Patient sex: M
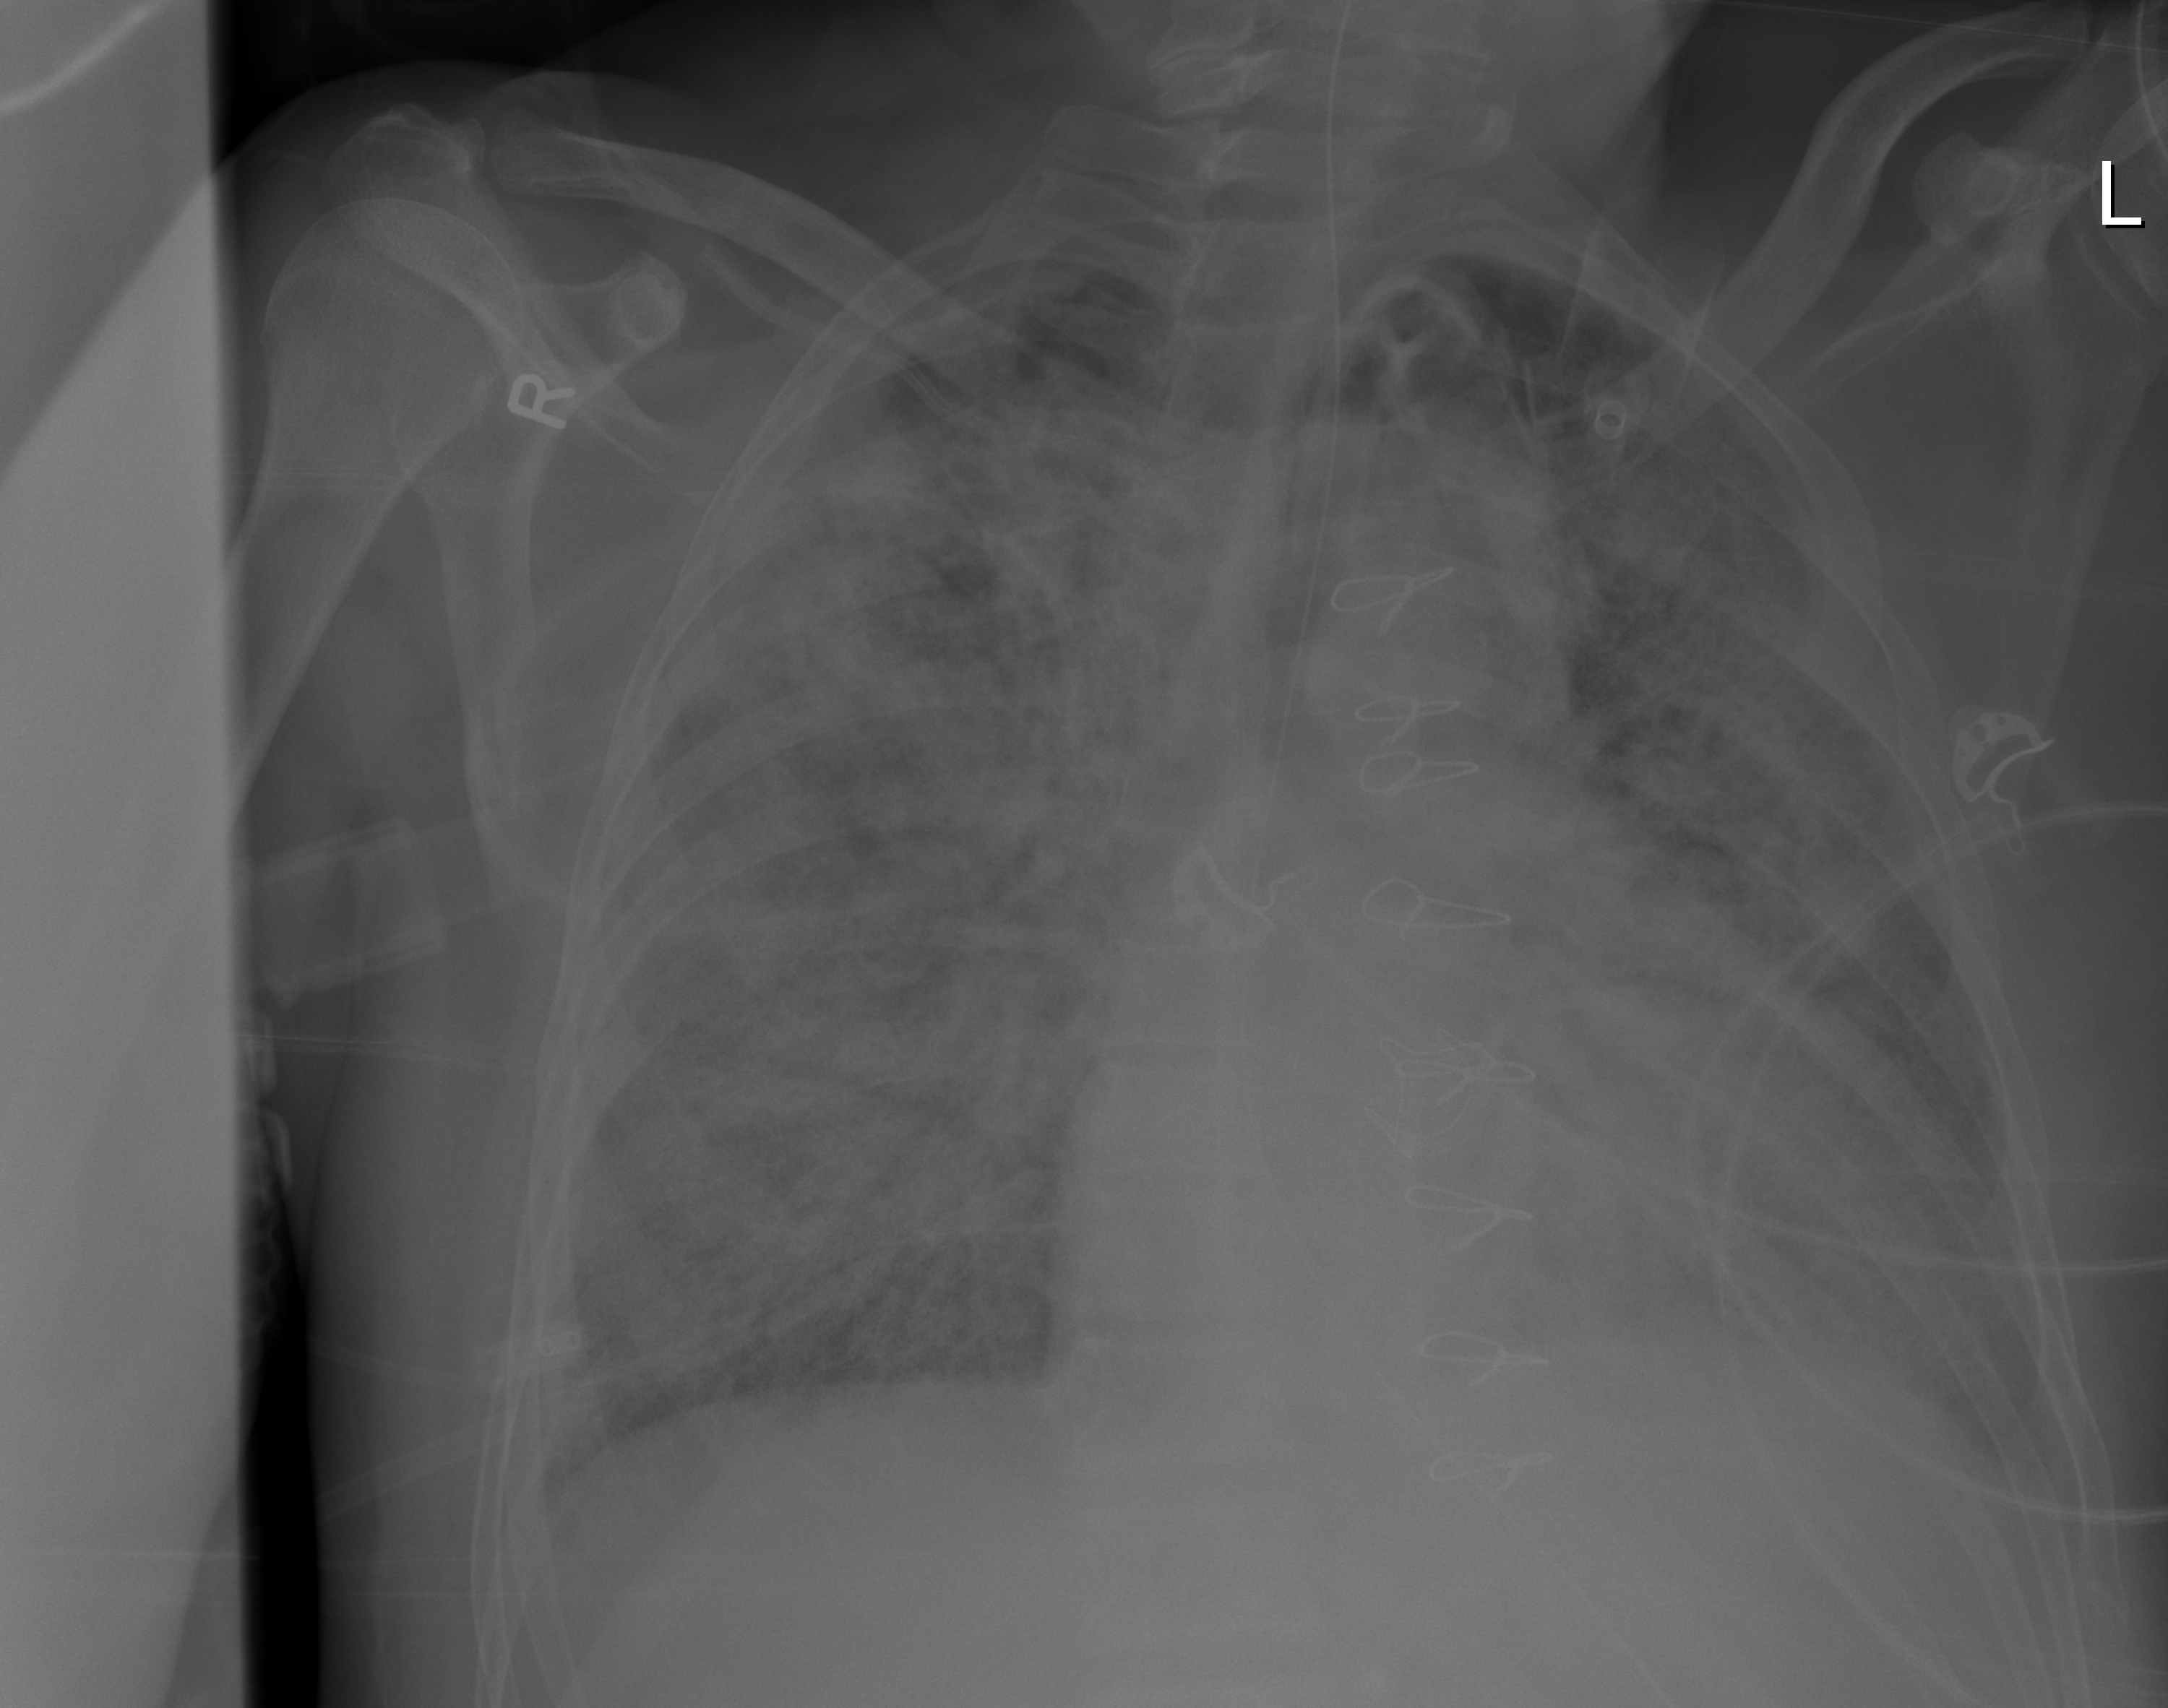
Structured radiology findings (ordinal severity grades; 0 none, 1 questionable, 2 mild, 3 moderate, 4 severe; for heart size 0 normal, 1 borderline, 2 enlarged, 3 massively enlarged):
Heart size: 2
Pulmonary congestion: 2
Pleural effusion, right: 0
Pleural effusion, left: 2
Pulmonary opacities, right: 4
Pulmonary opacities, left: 4
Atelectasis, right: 2
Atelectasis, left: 2